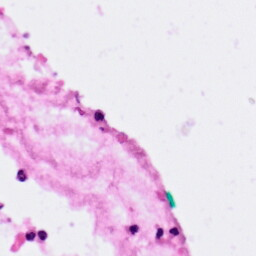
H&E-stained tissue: Pancreatic